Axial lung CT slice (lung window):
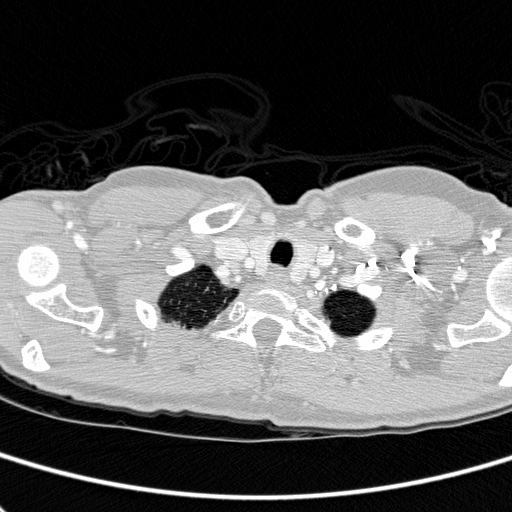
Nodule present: no